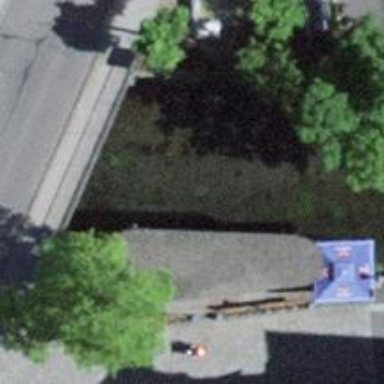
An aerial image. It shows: Pub.